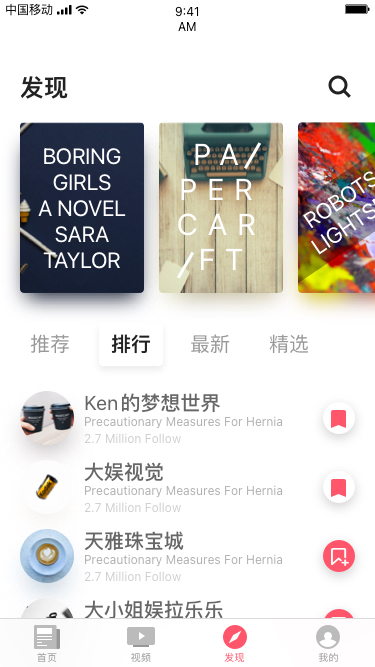
Text in this UI design:
发现
BORING
GIRLS
A NOVEL
SARA
TAYLOR
PA
PER
CAR
FT
ROBOTS IN
LIGHTSPEED
推荐
排行
最新
精选
Ken的梦想世界
Precautionary Measures For Hernia
2.7 Million Follow
大娱视觉
Precautionary Measures For Hernia
2.7 Million Follow
天雅珠宝城
Precautionary Measures For Hernia
2.7 Million Follow
大小姐娱拉乐乐
Precautionary Measures For Hernia
2.7 Million Follow
娱乐独角兽